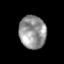
Tissue: prostate
Cell type: T cells
Senescence score: 0.3544
Nuclear area (px): 871
Mean DAPI intensity: 148.034